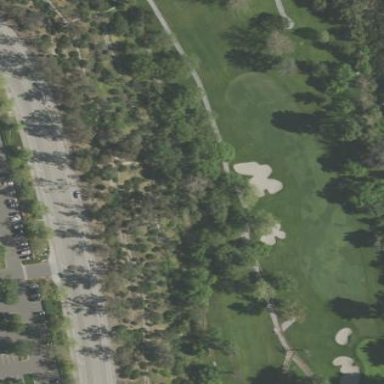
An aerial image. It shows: Scenic golf fairway.